Field crop: maize
Growth stage: 1
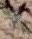
Species: atriplex